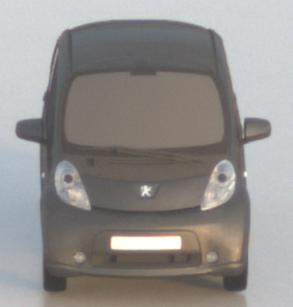
Make: Peugeot
Model: iOn
Detailed model: iOn
Model produced from: 2010/12
Model produced until: 2013/02
Doors: 5
Color: gray
Road condition: wet road
Daytime: sunrise or sunset
Contrast: low contrast